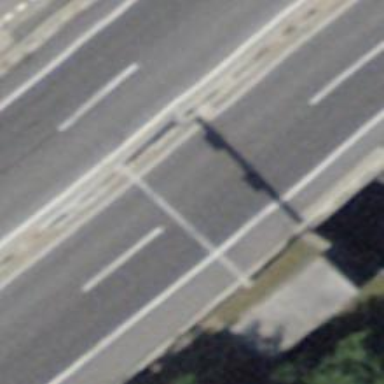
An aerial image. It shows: Gantry with traffic signal lights.